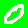
Digit: 0